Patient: sex M, age 31
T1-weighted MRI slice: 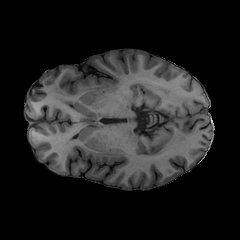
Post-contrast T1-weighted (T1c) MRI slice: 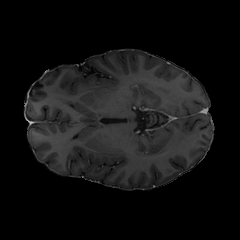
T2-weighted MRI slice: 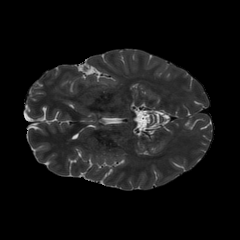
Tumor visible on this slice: yes
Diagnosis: Astrocytoma, IDH-mutant
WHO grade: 2